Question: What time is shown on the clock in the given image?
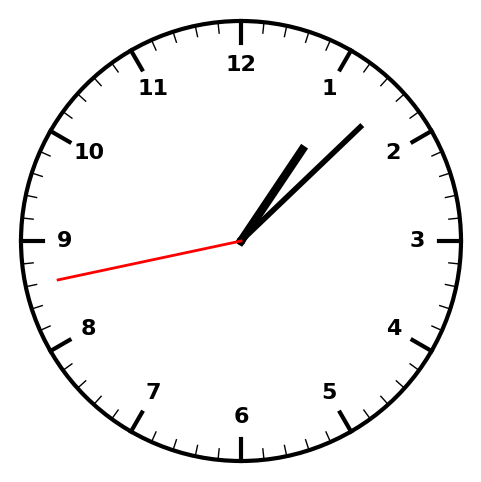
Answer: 01:07:43